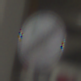
Verkehrszeichen: EndeSaemtlicherBegrenzungen
Umgebung: Roofed, Urban
Tageszeit: Midday
Wetter: Overcast
Licht: Artificial
Jahreszeit: NotSpecified
Kontrast: MediumContrast